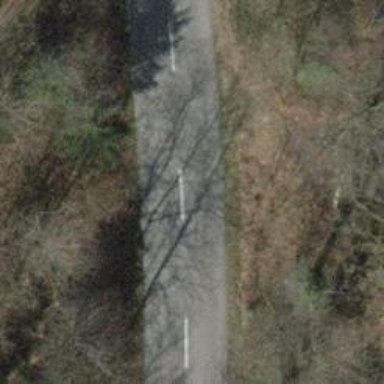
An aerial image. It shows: Tertiary road with asphalt surface.